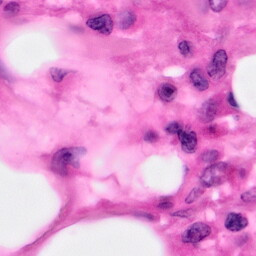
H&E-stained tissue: Pancreatic